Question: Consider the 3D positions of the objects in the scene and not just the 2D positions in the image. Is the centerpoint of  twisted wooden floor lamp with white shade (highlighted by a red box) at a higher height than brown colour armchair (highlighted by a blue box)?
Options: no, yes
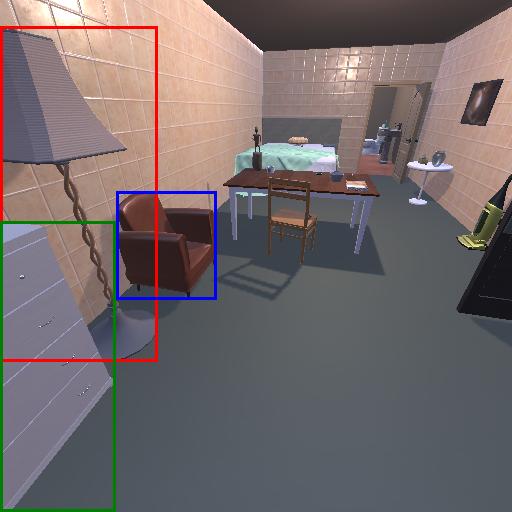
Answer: no